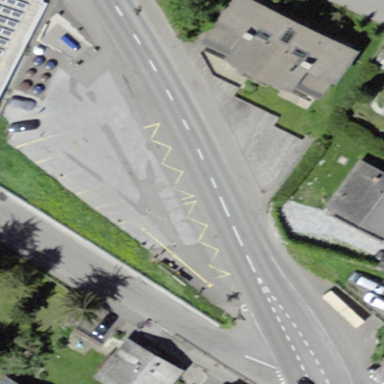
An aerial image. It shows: Square with road passing through it.